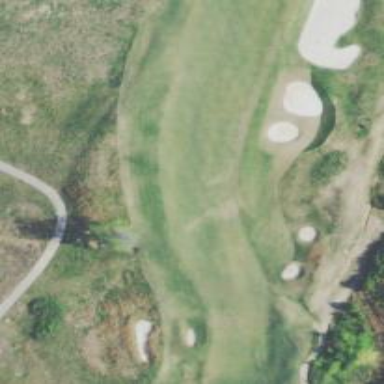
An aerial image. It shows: Golf fairway surrounded by grass.